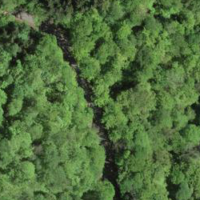
EUNIS habitat code: 41
Species observed at this site:
Lathyrus vernus